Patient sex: F
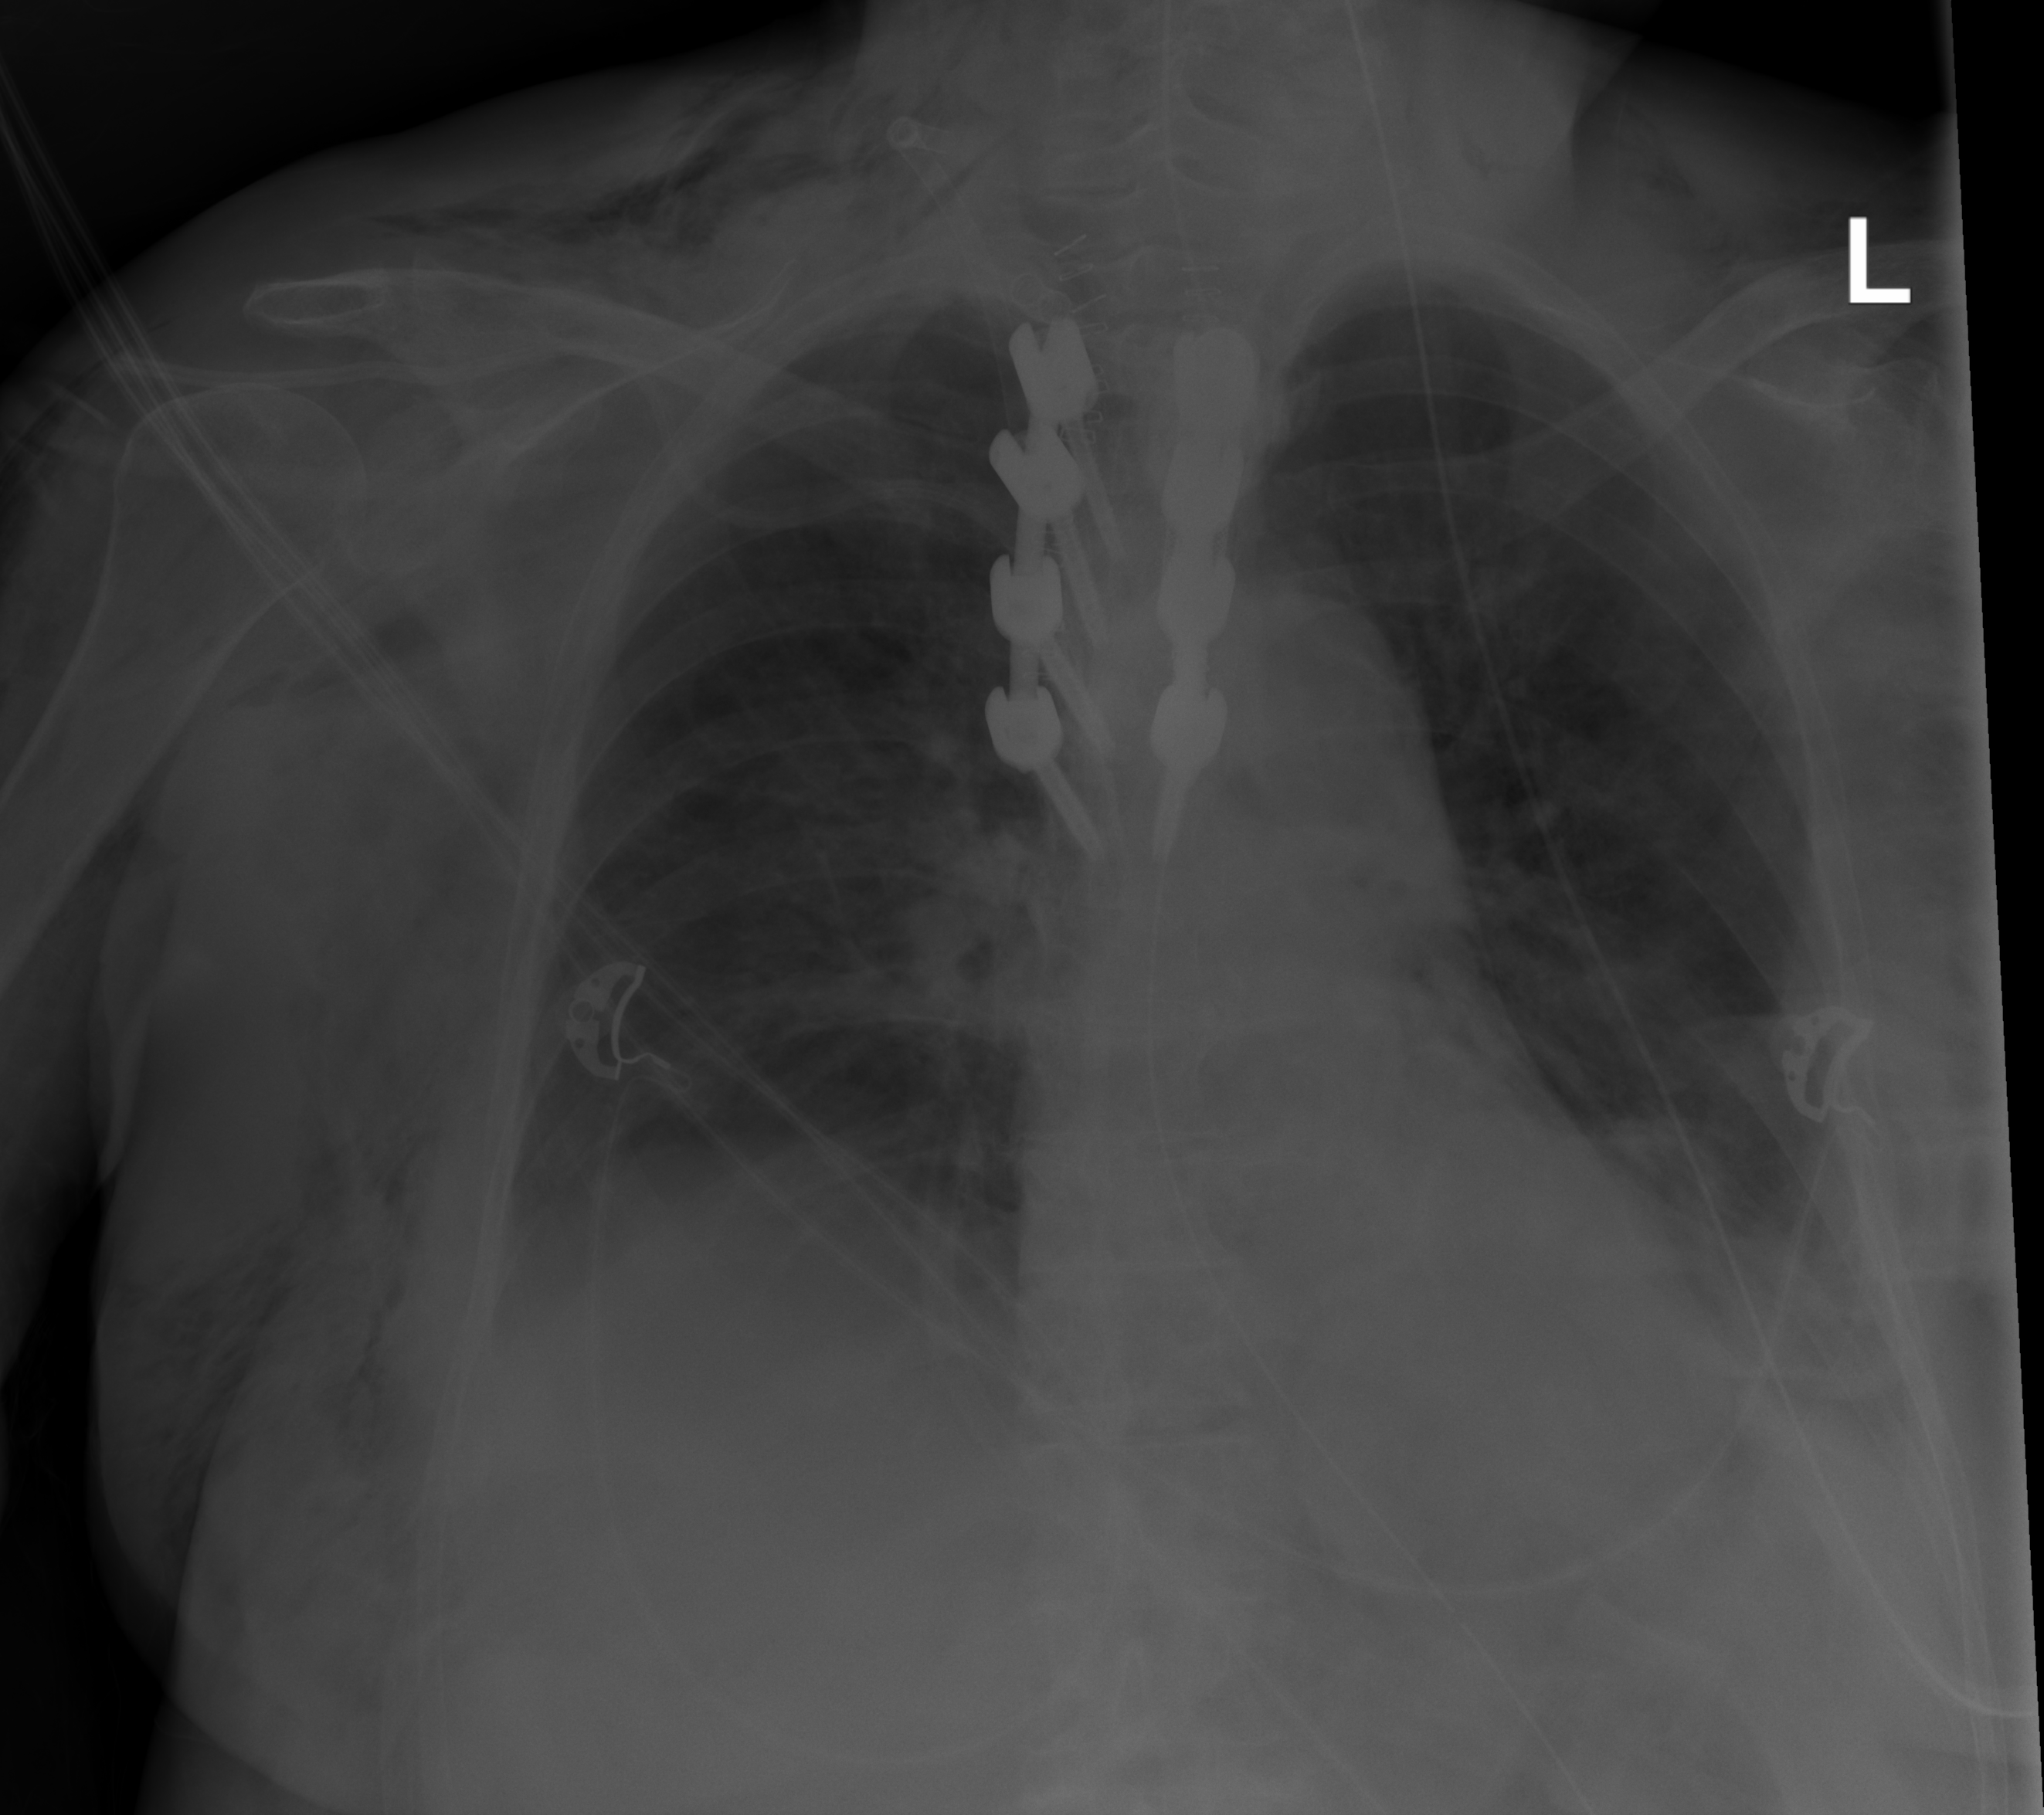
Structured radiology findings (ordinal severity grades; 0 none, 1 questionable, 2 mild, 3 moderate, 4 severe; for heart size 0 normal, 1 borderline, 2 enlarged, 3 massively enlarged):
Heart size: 0
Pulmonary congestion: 0
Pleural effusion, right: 2
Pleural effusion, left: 2
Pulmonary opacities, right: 0
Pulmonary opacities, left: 0
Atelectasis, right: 2
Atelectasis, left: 2